Question: I have created one custom field in WordPress' edit post section, and am able to save the value by following this posts: <URL>.
I'm able to retrieve the posts of the specific category, but I'm unable to retrieve the value of custom field.

As seen in image above, there is a custom post field at highlighted at the top left. The other highlighted field is to show that the post belongs to the "Portfolio" category.
Here is the code I used to retrieve the posts of the category "Portfolio"
'''
<?php
$the_query = new WP_Query(array(
'category_name' => 'Portfolio',
'posts_per_page' => 9,
'order' => 'DESC'
));
while ( $the_query->have_posts() ) :
$the_query->the_post();
?>
<p>The title: <?php the_title(); ?></p>
<p> custome value: <?php get_post_meta( $post_ID, '_ssb_portfolio_url', true); ?> </p>
<p>The Content: <?php the_content(); ?></p>
<?php
endwhile;
wp_reset_postdata();
?>
'''
I'm able to get the value of the title of the post and the content of the post, but not custom field value. What wrong in my code?
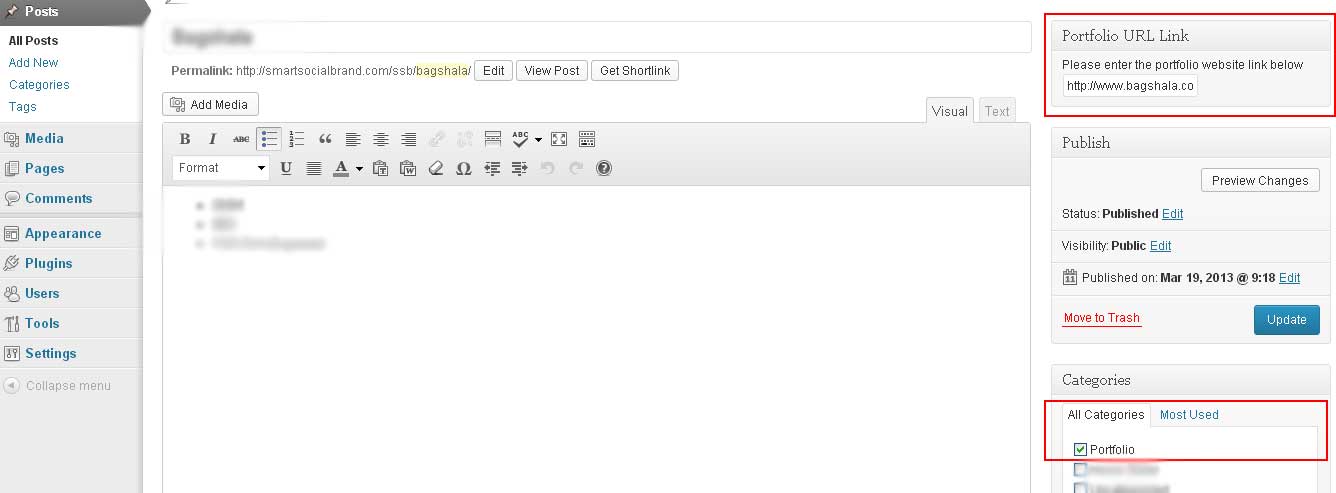
Answer: You can use <URL>
In your case
'''
while ( $the_query->have_posts() ) :
$the_query->the_post();
$custom = get_post_custom( get_the_ID() ); ?>
'''
Then '$custom' is an array of your custom fields